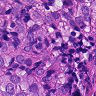
Metastatic tissue present: yes